Question: I need to get the available supported printer document features for a particular printer through the win32 api.
The options I'm referring to are displayed for a sample printer in the image below. You can get this dialog by right clicking the printer icon and the click preferences, and the clicking the advanced tab in the dialog.

Can anyone tell me the need api i need to call, and in what other?
I am targeting Windows Windows XP+ and using vb6.
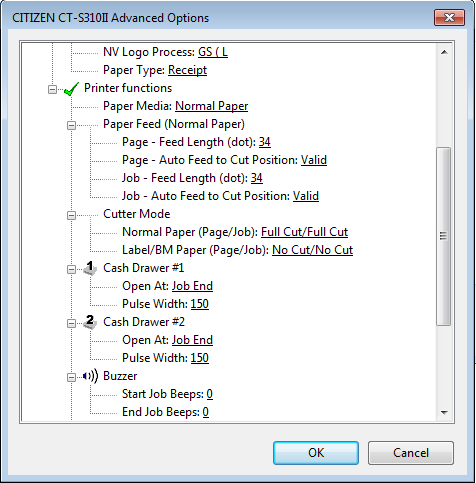
Answer: What I think you are looking for is <URL>
The declaration for VB6 is:
'''
Declare Function DeviceCapabilities& Lib "winspool.drv" Alias "DeviceCapabilitiesA" (ByVal lpDeviceName as String, ByVal lpPort as String, ByVal iIndex as Long, ByVal lpOutput as String, ByVal lpDeviceMode as Long)
'''
---
Based on your Comment you would need to use <URL> Structure. It may or may not have what you are looking for. Your best bet would be to get the above book, Chapter 12 has wealth of information. Also looking at your picture it looks like you are using somesort of a POS print, you should consult the manufacturers documentation about specific api's that the printer might support.
'''
Declare Function DocumentProperties& Lib "winspool.drv" Alias "DocumentPropertiesA" (ByVal hwnd as Long, ByVal hPrinter as Long, ByVal pDeviceName as String, ByVal pDeviceModeOutput as Long, ByVal pDeviceModelInput as Long, ByVal fMode as Long)
'''
'''
Public Const CCHDEVICENAME = 32
Public Const CCHFORMNAME = 32
Type DEVMODE
dmDeviceName as String * CCHDEVICENAME
dmSpecVersion as Integer
dmDriverVersion as Integer
dmSize as Integer
dmDriverExtra as Integer
dmFields as Long
dmOrientation as Integer
dmPaperSize as Integer
dmPaperLength as Integer
dmPaperWidth as Integer
dmScale as Integer
dmCopies as Integer
dmDefaultSource as Integer
dmPrintQuality as Integer
dmColor as Integer
dmDuplex as Integer
dmYResolution as Integer
dmTTOption as Integer
dmCollate as Integer
dmFormName as String * CCHFORMNAME
dpBitsPerPixel as Integer
dmBitsPerPel as Long
dmPelWidth as Long
dmPelHeight as Long
dmDisplayFlags as Long
dmDisplayFrequency as Long
dmICMMethod as Long
dmICMIntent as Long
dmMediaType as Long
dmDitherType as Long
dmReserved1 as Long
dmReserved2 as Long
End Type
'''